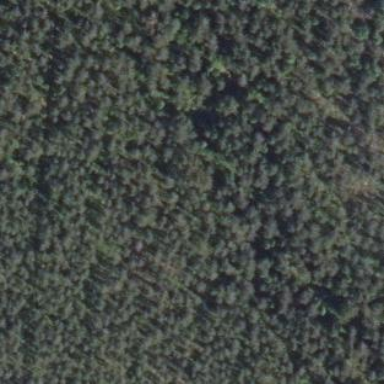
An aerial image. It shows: Needle-leaved woodland.